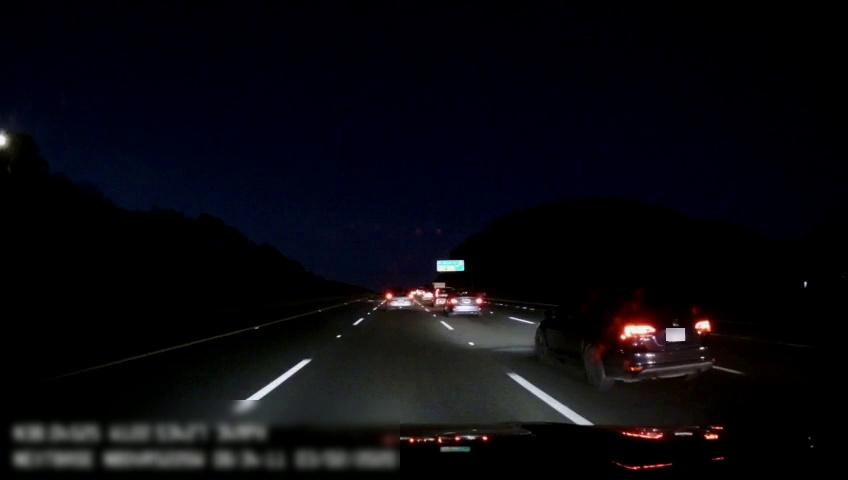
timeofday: Night
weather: Other
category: Drivable Space
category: Vehicles | Car
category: Vehicles | SUV
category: Vehicles | Other LV
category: Vehicles | Car
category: Vehicles | SUV
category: Lanes | Alternate Lane
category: Lanes | Current Lane
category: Lanes | Current Lane
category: Lanes | Alternate Lane
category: Lanes | Alternate Lane
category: Lanes | Alternate Lane
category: Traffic | Signs